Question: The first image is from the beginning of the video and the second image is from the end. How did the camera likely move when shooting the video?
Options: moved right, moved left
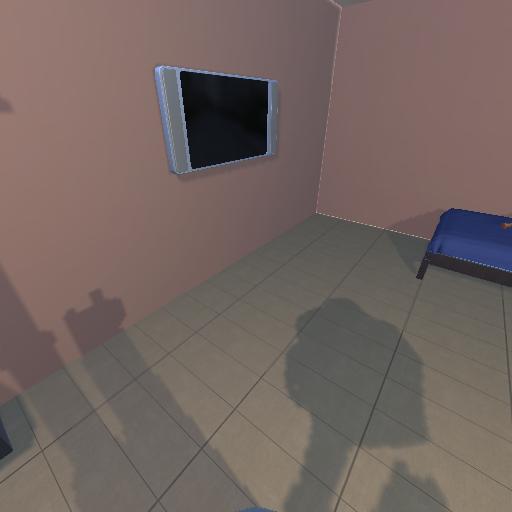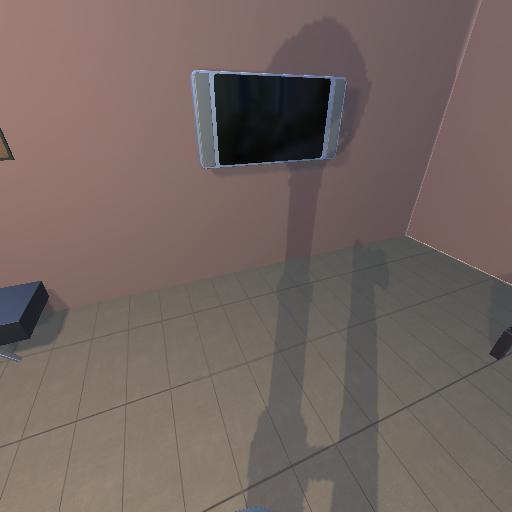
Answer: moved right